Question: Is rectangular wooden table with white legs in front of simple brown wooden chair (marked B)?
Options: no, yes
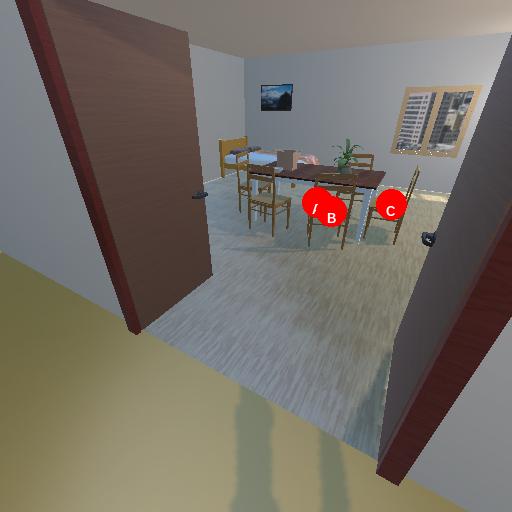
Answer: no